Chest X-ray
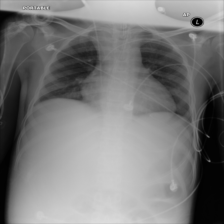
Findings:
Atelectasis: negative
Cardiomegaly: negative
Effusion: negative
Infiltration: negative
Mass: negative
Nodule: negative
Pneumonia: negative
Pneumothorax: negative
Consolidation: negative
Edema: negative
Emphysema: negative
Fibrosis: negative
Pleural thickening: negative
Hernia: negative